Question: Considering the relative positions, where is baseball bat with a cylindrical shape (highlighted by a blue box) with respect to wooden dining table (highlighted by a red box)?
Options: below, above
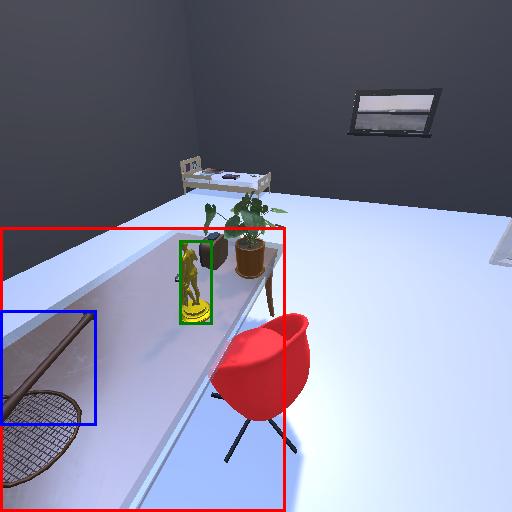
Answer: below